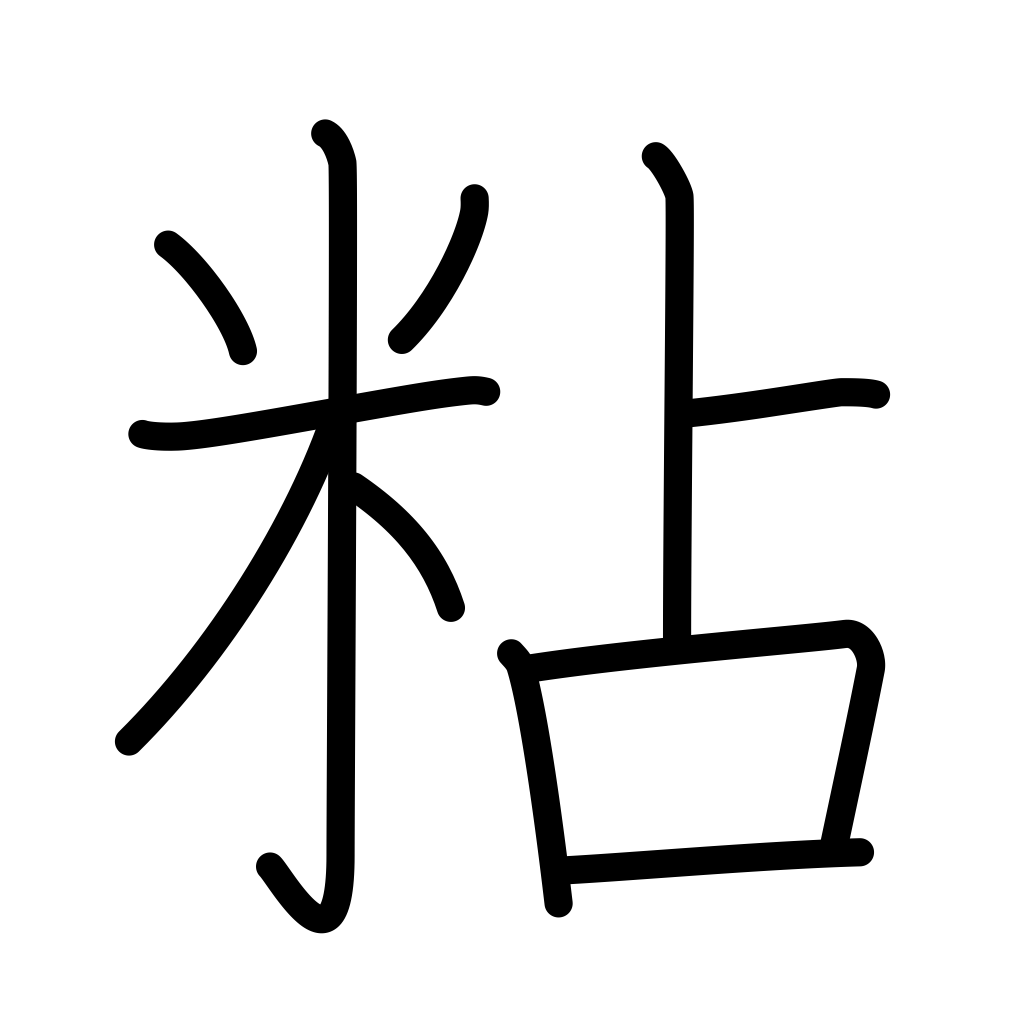
Meaning: sticky, glutinous, greasy, persevere